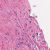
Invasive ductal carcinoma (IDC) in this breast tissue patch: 0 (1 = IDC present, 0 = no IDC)